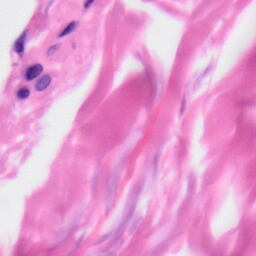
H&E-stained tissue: Skin